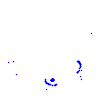
Particle: proton